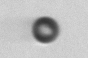
Label: bead